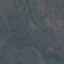
Land use / land cover class: HerbaceousVegetation